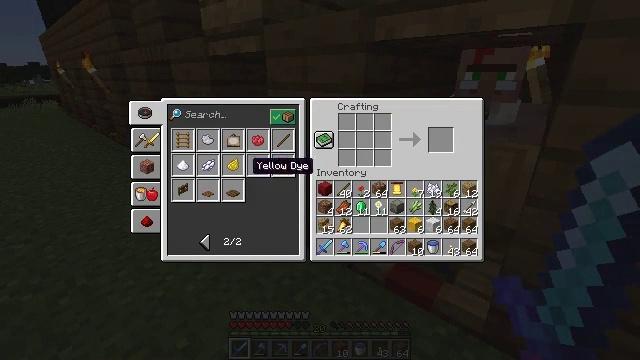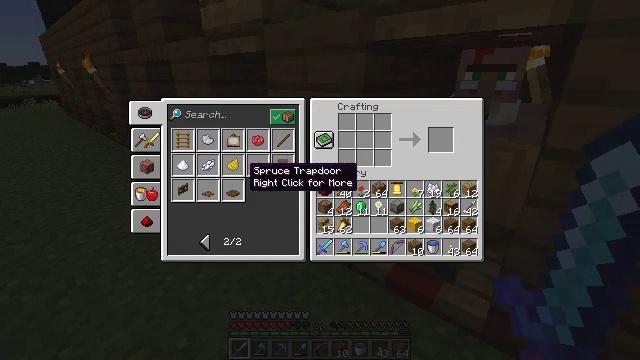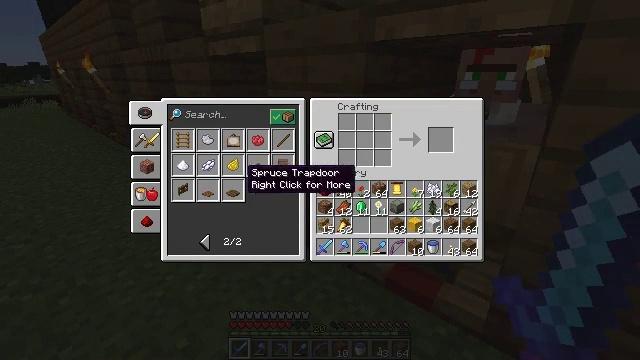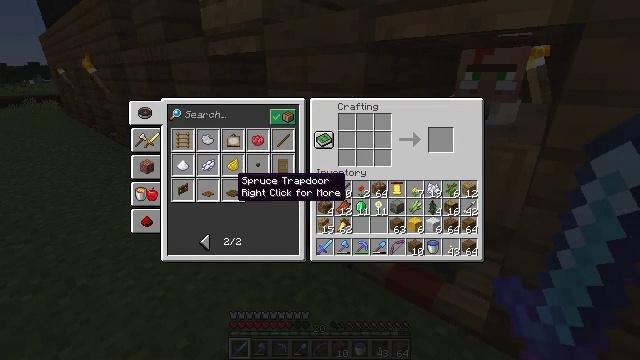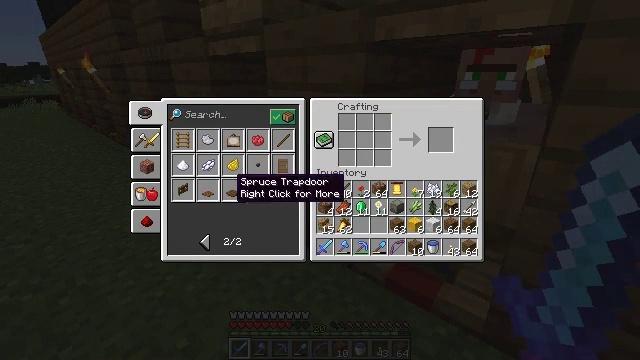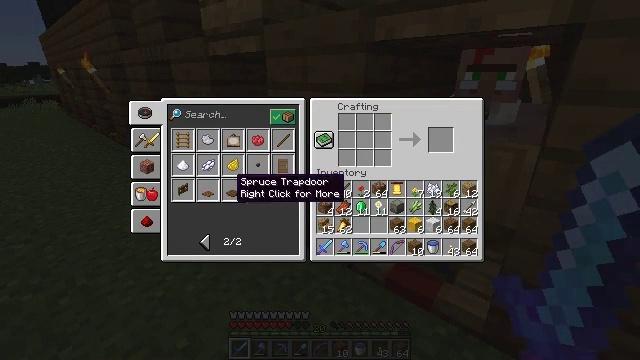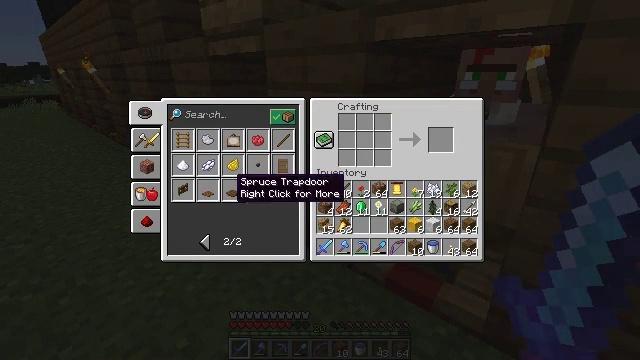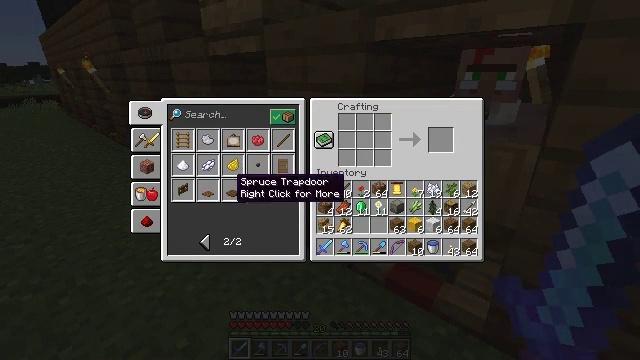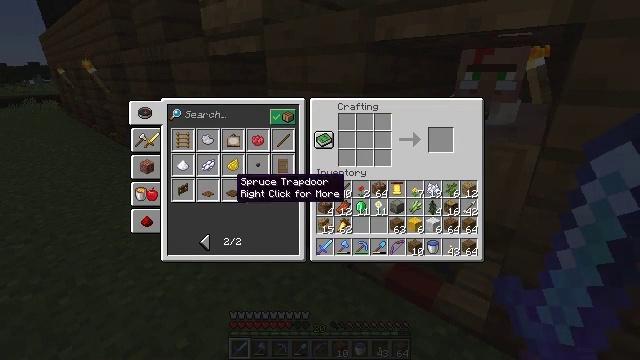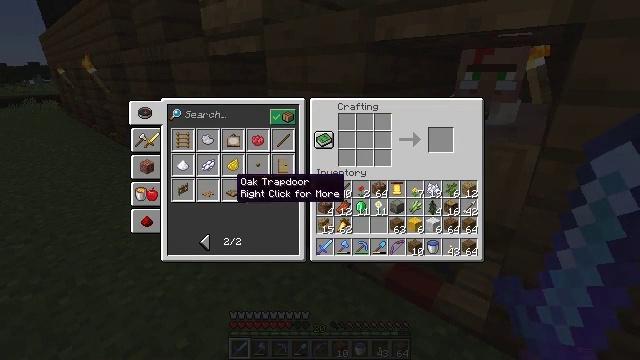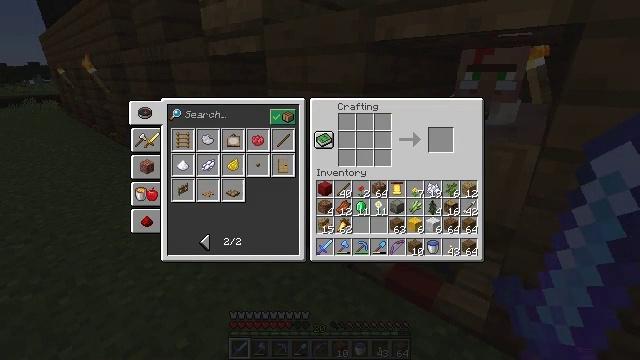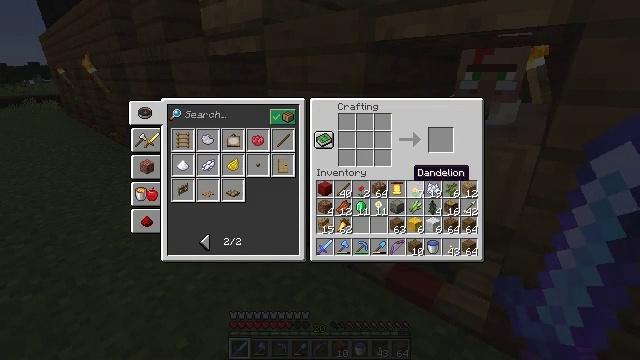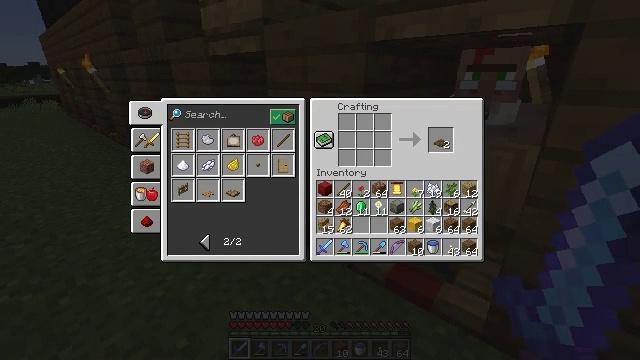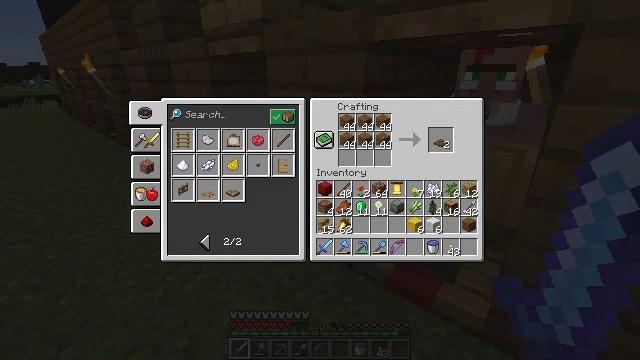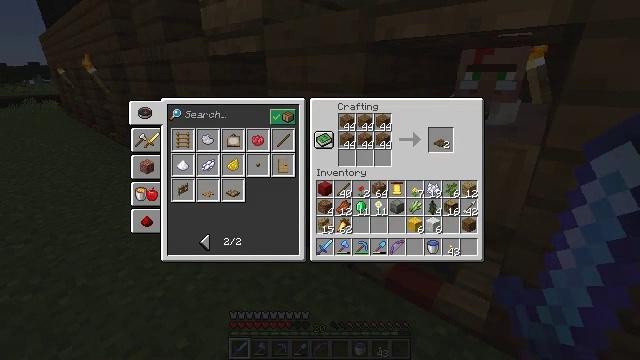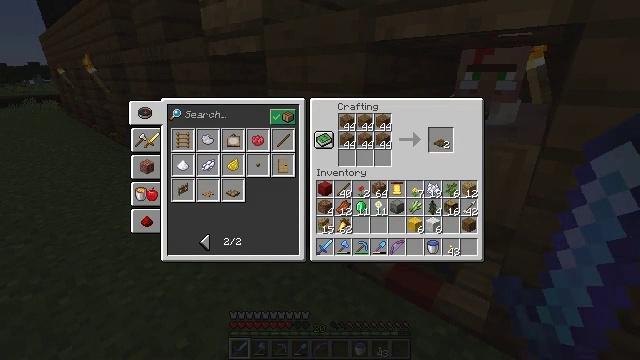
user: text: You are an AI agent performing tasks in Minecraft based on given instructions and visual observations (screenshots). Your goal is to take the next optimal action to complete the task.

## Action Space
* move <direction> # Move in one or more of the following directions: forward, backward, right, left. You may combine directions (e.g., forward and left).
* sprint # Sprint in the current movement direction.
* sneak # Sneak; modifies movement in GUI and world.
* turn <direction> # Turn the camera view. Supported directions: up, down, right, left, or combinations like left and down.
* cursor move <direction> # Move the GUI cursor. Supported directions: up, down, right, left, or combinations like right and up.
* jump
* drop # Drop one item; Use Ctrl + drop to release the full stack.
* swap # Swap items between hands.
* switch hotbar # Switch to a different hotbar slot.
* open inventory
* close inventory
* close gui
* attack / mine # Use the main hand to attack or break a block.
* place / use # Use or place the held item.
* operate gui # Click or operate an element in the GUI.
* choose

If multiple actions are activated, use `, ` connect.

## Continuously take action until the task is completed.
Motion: motion action
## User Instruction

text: Take spruce planks to craft a spruce trapdoor.
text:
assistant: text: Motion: sneak
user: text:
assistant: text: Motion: sneak
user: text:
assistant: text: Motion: sneak, cursor move left and down
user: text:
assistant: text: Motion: sneak
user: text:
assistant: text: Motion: sneak
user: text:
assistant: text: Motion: sneak
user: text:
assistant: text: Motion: sneak, operate gui
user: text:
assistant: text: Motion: sneak, operate gui
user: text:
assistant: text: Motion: sneak
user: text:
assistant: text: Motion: sneak, cursor move right
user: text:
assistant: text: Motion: sneak, cursor move right
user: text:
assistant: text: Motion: sneak, cursor move right
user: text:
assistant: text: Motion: sneak
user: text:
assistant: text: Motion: sneak, cursor move right
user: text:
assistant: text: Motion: sneak, cursor move right and up
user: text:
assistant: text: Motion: sneak, cursor move up
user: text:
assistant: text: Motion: sneak
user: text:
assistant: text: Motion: sneak, cursor move up
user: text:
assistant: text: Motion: sneak
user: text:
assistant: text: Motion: no_op
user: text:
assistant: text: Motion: no_op
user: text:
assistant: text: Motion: no_op
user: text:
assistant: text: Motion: no_op
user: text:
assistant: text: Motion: no_op
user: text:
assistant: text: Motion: no_op
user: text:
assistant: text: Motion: no_op
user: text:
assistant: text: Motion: no_op
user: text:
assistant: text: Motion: no_op
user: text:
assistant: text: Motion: no_op
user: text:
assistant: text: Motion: no_op